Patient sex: M
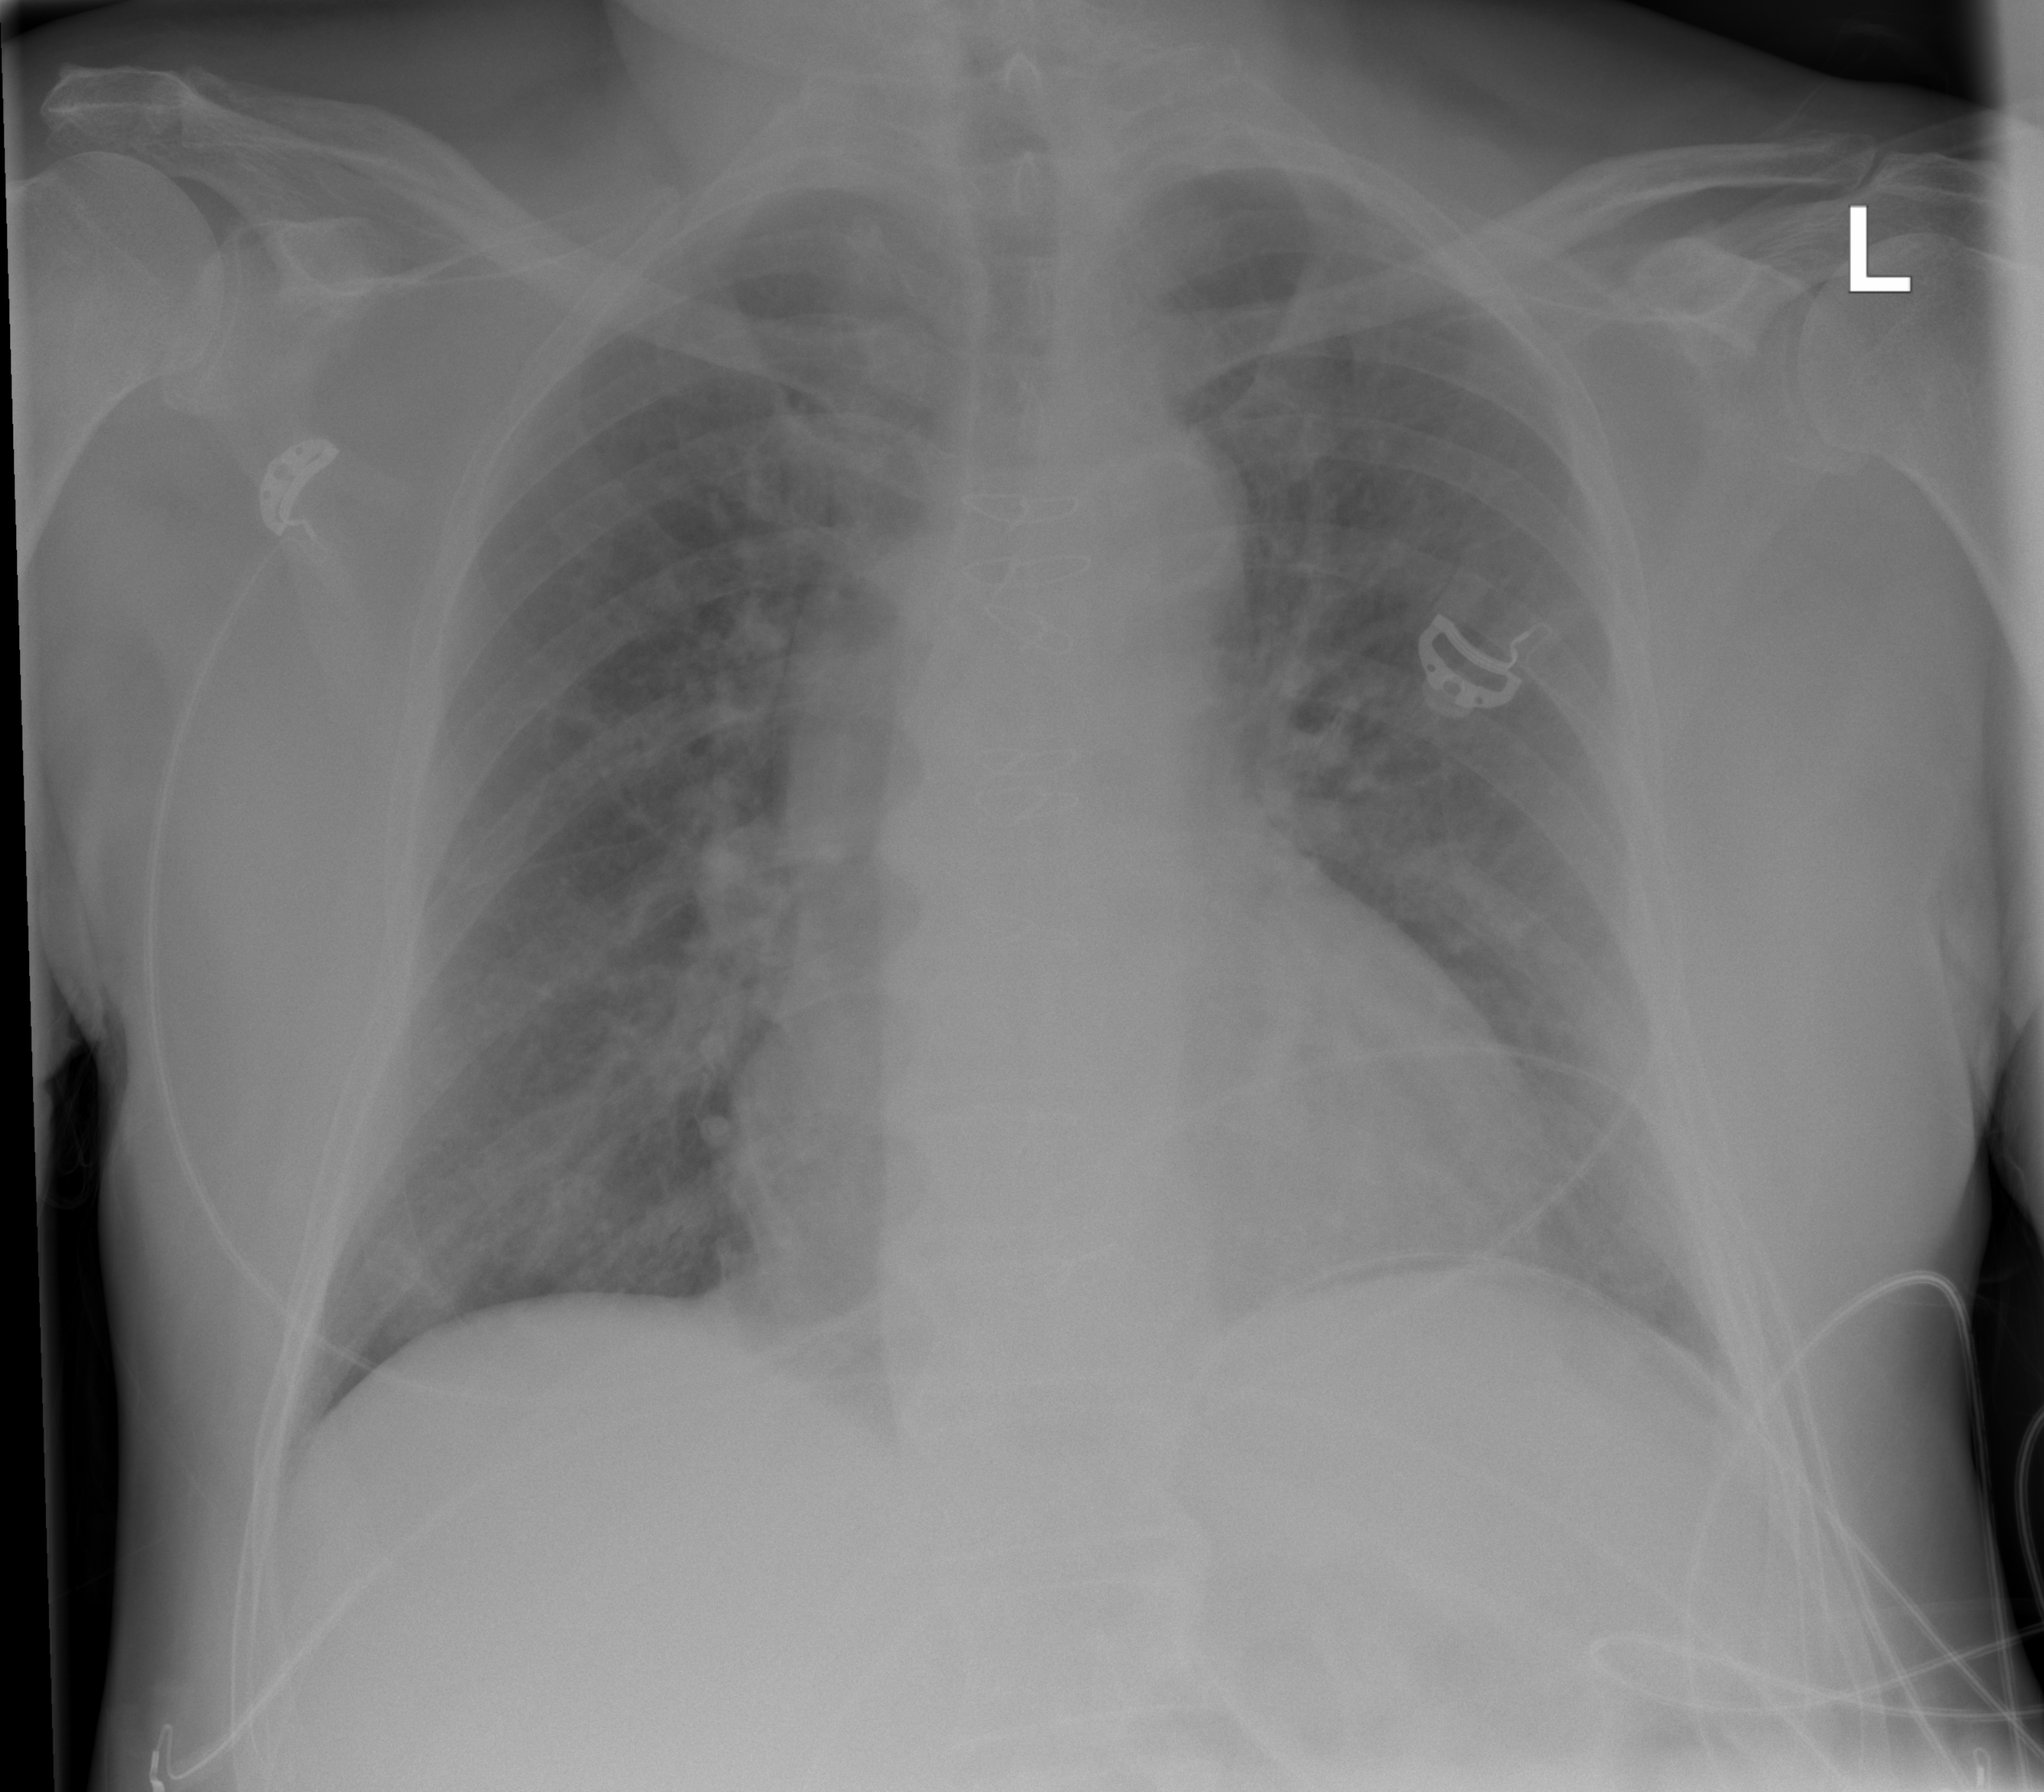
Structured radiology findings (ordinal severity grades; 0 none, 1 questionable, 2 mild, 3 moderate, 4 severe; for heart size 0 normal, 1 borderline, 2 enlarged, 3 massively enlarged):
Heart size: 1
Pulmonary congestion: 2
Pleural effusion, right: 0
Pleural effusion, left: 0
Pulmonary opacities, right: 2
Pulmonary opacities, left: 2
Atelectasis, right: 2
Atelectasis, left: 2